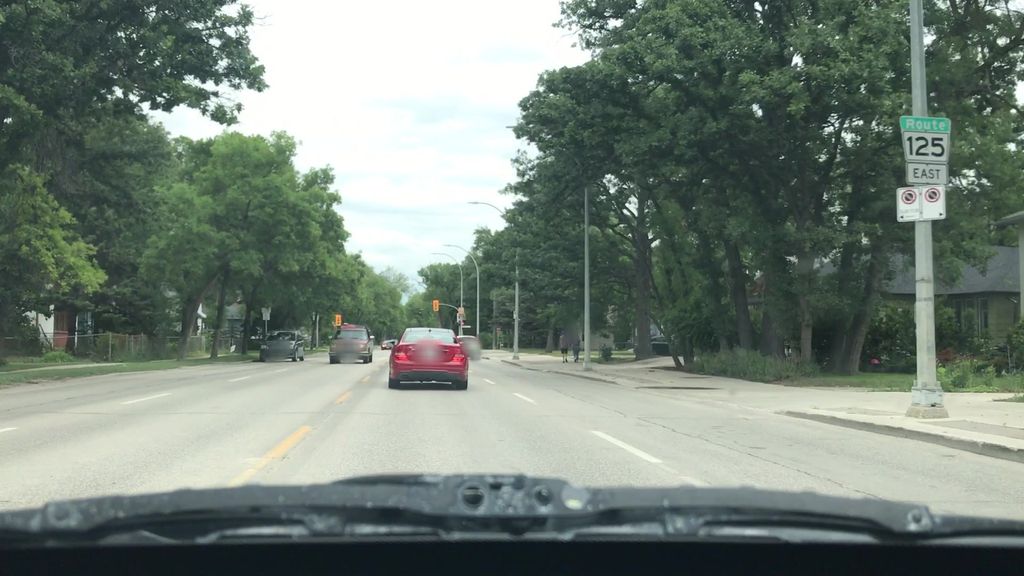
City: winnipeg